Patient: sex F, age 51
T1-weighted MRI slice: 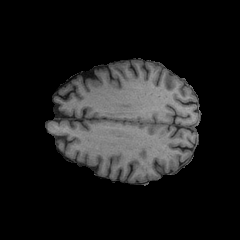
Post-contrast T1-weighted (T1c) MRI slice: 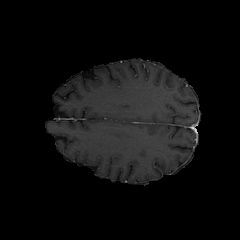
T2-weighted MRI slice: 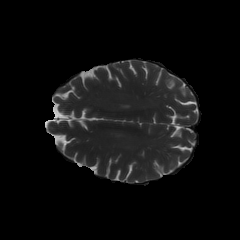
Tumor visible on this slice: no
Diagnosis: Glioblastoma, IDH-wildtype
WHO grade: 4